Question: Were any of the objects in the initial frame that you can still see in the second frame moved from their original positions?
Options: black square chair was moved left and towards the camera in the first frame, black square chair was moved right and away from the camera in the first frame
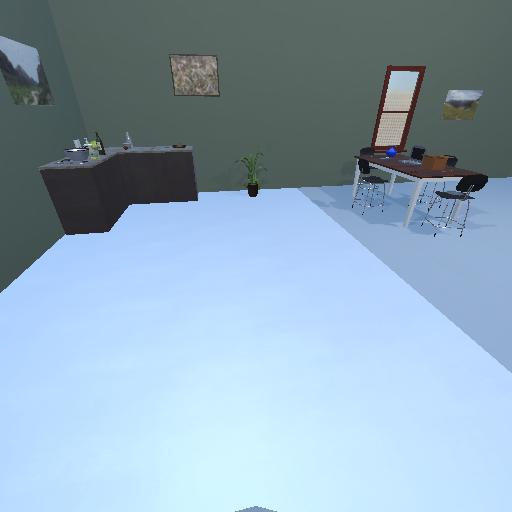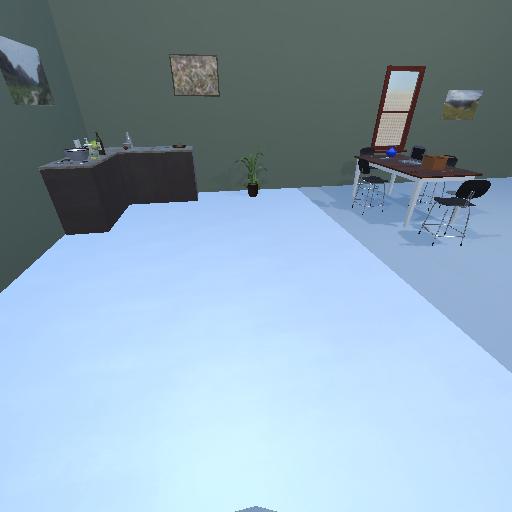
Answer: black square chair was moved left and towards the camera in the first frame